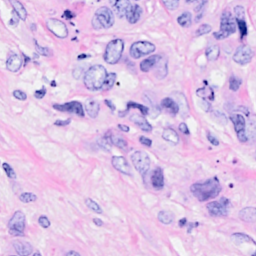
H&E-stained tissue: Breast